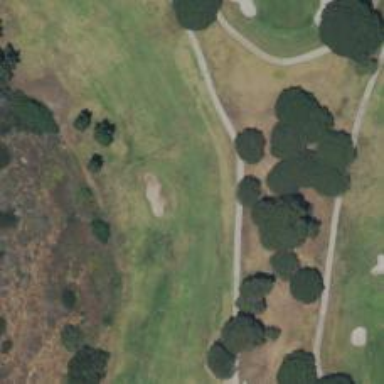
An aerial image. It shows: Golf hole.